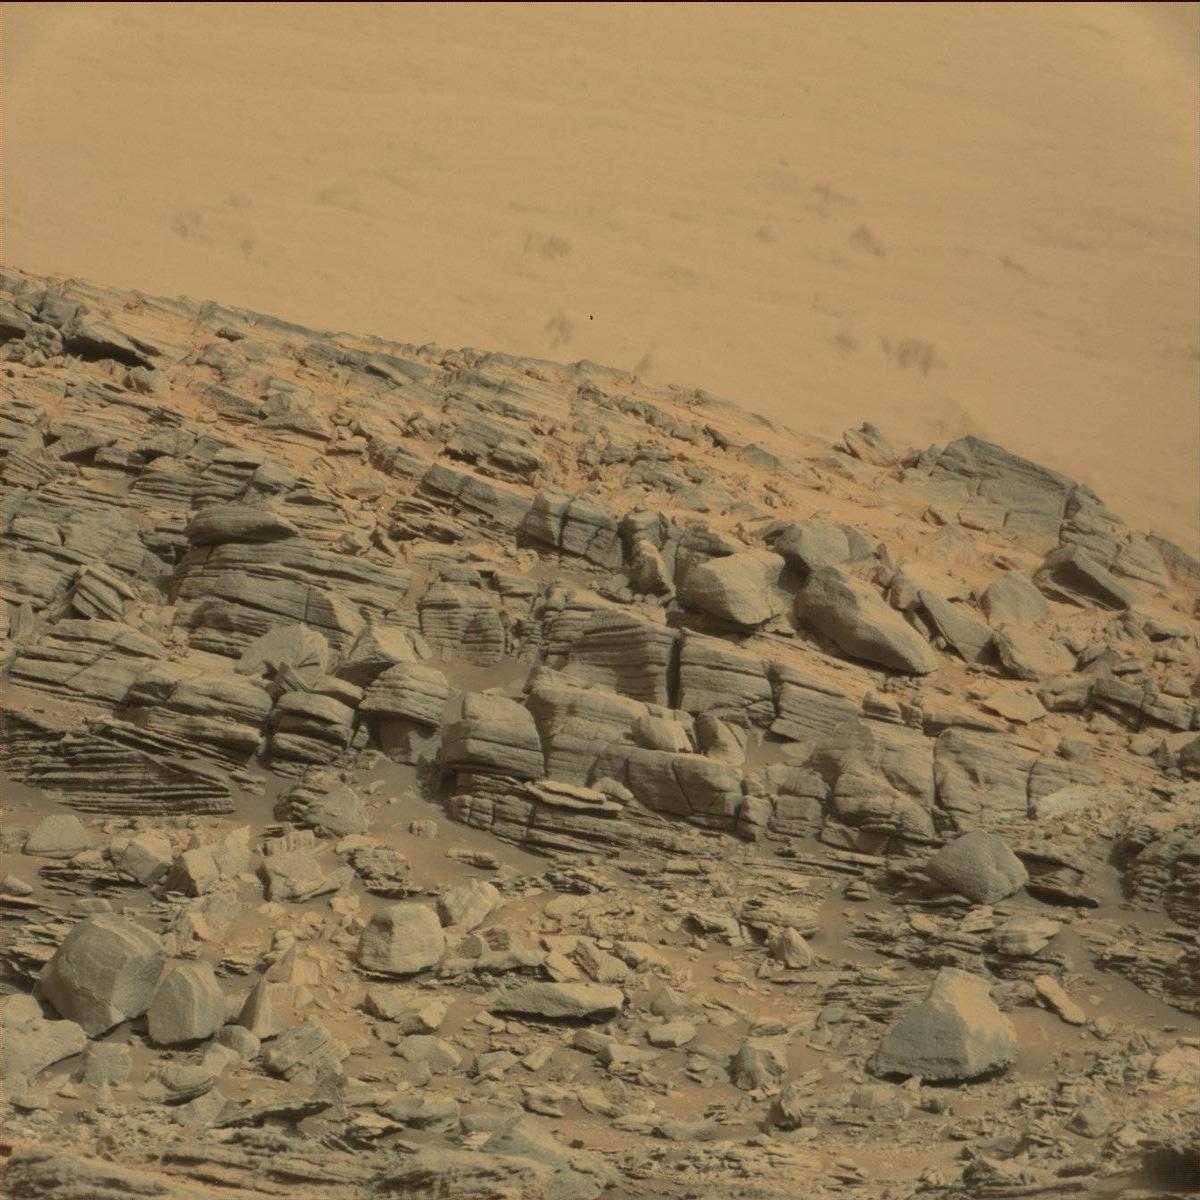
Terrain classes present: Bedrock, Ridge, Rock, Sand / Soil